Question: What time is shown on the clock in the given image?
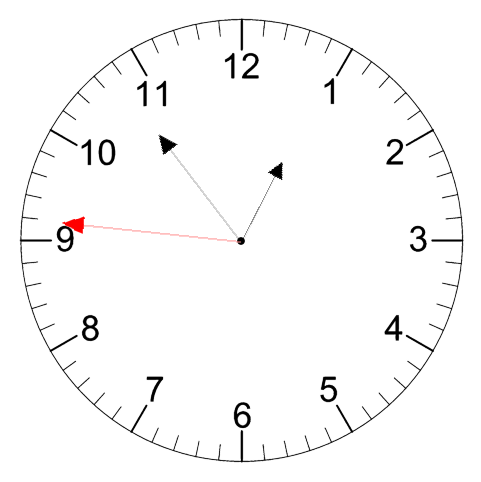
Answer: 12:53:46